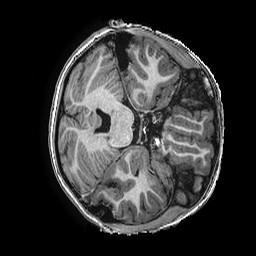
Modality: T1w
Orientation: axial
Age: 9
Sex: male
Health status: ill
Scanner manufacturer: ge
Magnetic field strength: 3 T
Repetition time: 0.0077 s
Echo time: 0.003436 s